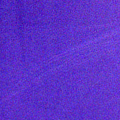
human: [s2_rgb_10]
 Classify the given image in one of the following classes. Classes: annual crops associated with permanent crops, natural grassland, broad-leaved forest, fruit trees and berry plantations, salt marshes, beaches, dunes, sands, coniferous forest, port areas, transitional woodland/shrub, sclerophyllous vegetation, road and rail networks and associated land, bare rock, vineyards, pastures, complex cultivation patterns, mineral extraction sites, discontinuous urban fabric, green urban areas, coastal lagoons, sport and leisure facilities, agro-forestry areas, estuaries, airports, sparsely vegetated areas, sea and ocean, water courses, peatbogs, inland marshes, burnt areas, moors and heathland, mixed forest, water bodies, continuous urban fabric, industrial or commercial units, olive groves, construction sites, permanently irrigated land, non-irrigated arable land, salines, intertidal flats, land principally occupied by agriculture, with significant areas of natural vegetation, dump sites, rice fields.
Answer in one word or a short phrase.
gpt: water bodies